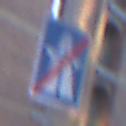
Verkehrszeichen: EndeAutbahn
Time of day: SunriseSunset
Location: Outdoor (Urban)
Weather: Clear
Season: NotSpecified
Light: Natural